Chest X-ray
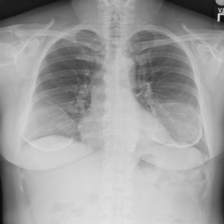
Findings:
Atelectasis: negative
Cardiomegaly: negative
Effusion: negative
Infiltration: negative
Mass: negative
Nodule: negative
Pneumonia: negative
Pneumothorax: negative
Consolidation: negative
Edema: negative
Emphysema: negative
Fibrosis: negative
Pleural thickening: negative
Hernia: negative